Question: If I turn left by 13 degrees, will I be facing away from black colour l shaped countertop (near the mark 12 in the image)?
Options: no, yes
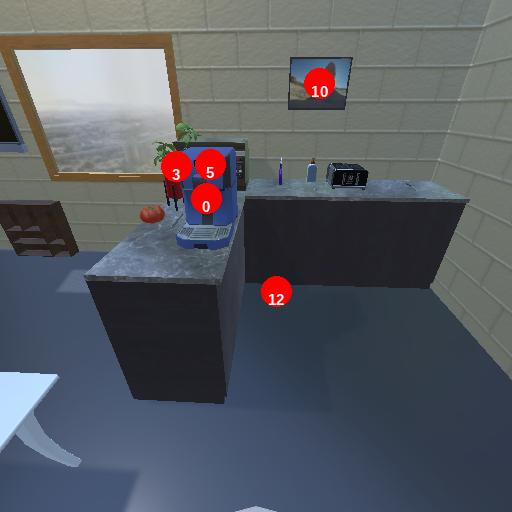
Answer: no